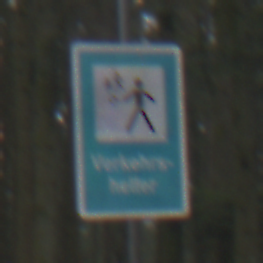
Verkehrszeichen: Verkehrshelfer
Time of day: Midday
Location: Outdoor (Nature)
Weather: Overcast
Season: NotSpecified
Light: Natural